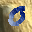
Label: 0